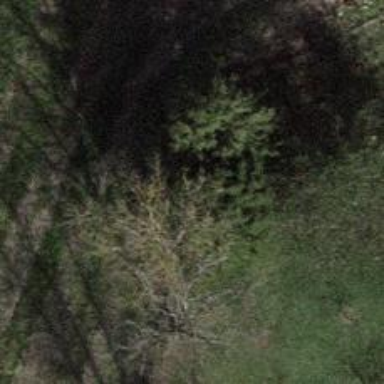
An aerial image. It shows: Evergreen tree with needle-leaved leaves.